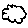
Label: cloud